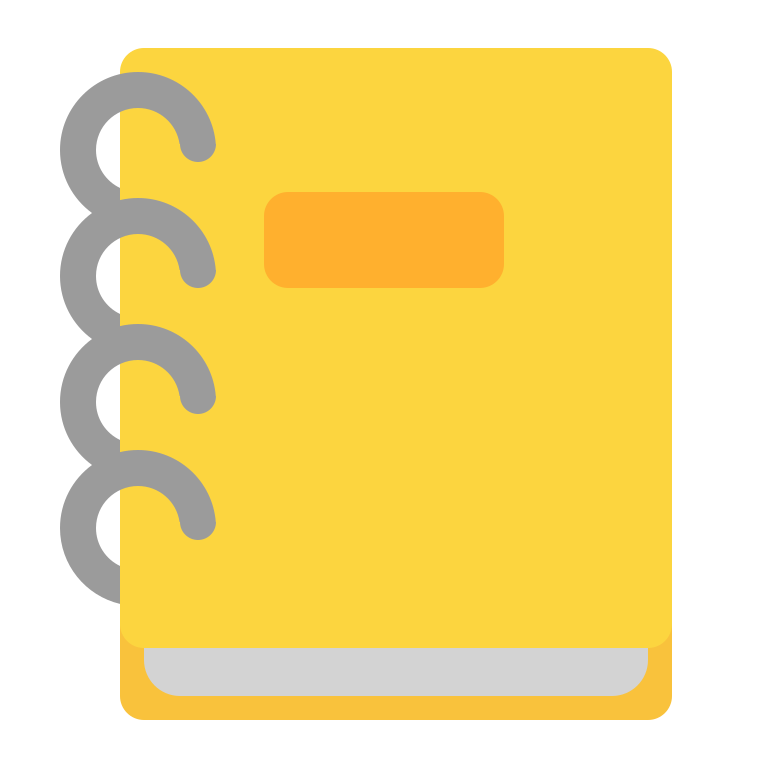
ledger flat